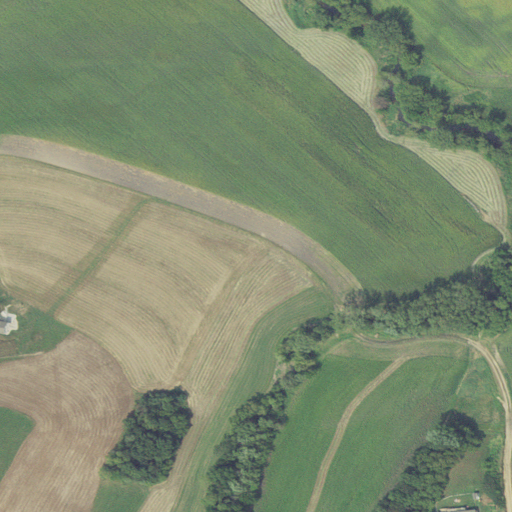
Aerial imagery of valley in Wisconsin named Darling Coulee containing cultivated crops, pasture, herbaceous wetlands, deciduous forest, woody wetlands, and shrub